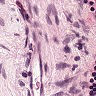
Metastatic tissue present: no